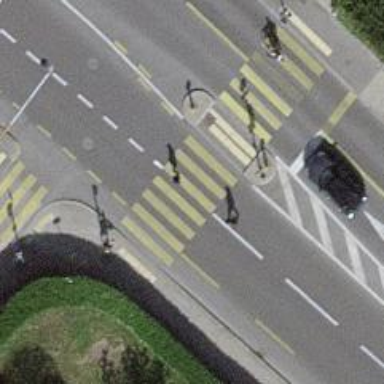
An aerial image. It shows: Road crossing with traffic signals and island.